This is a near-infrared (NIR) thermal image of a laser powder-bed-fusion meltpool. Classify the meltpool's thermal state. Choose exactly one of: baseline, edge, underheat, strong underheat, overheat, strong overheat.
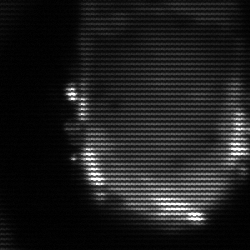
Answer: baseline